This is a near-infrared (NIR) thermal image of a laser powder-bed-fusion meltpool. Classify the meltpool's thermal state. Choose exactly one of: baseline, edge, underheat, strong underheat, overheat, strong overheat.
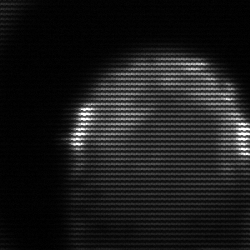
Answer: edge